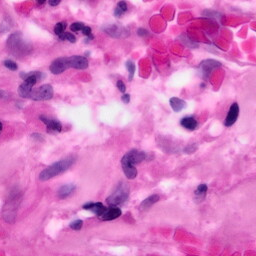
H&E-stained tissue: Pancreatic